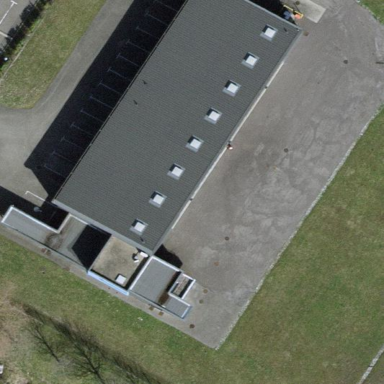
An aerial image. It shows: Hangar.